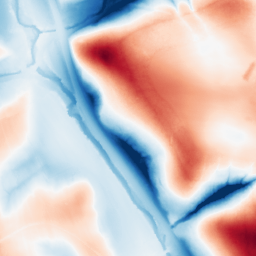
Category: trend_removal
Decomposition family: local_polynomial
Decomposition parameters: window_size: 101
degree: 1
Upsampling method: regularized
Upsampling parameters: scale: 2
lambda_reg: 0.001
Upsampling scale: 2